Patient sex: M
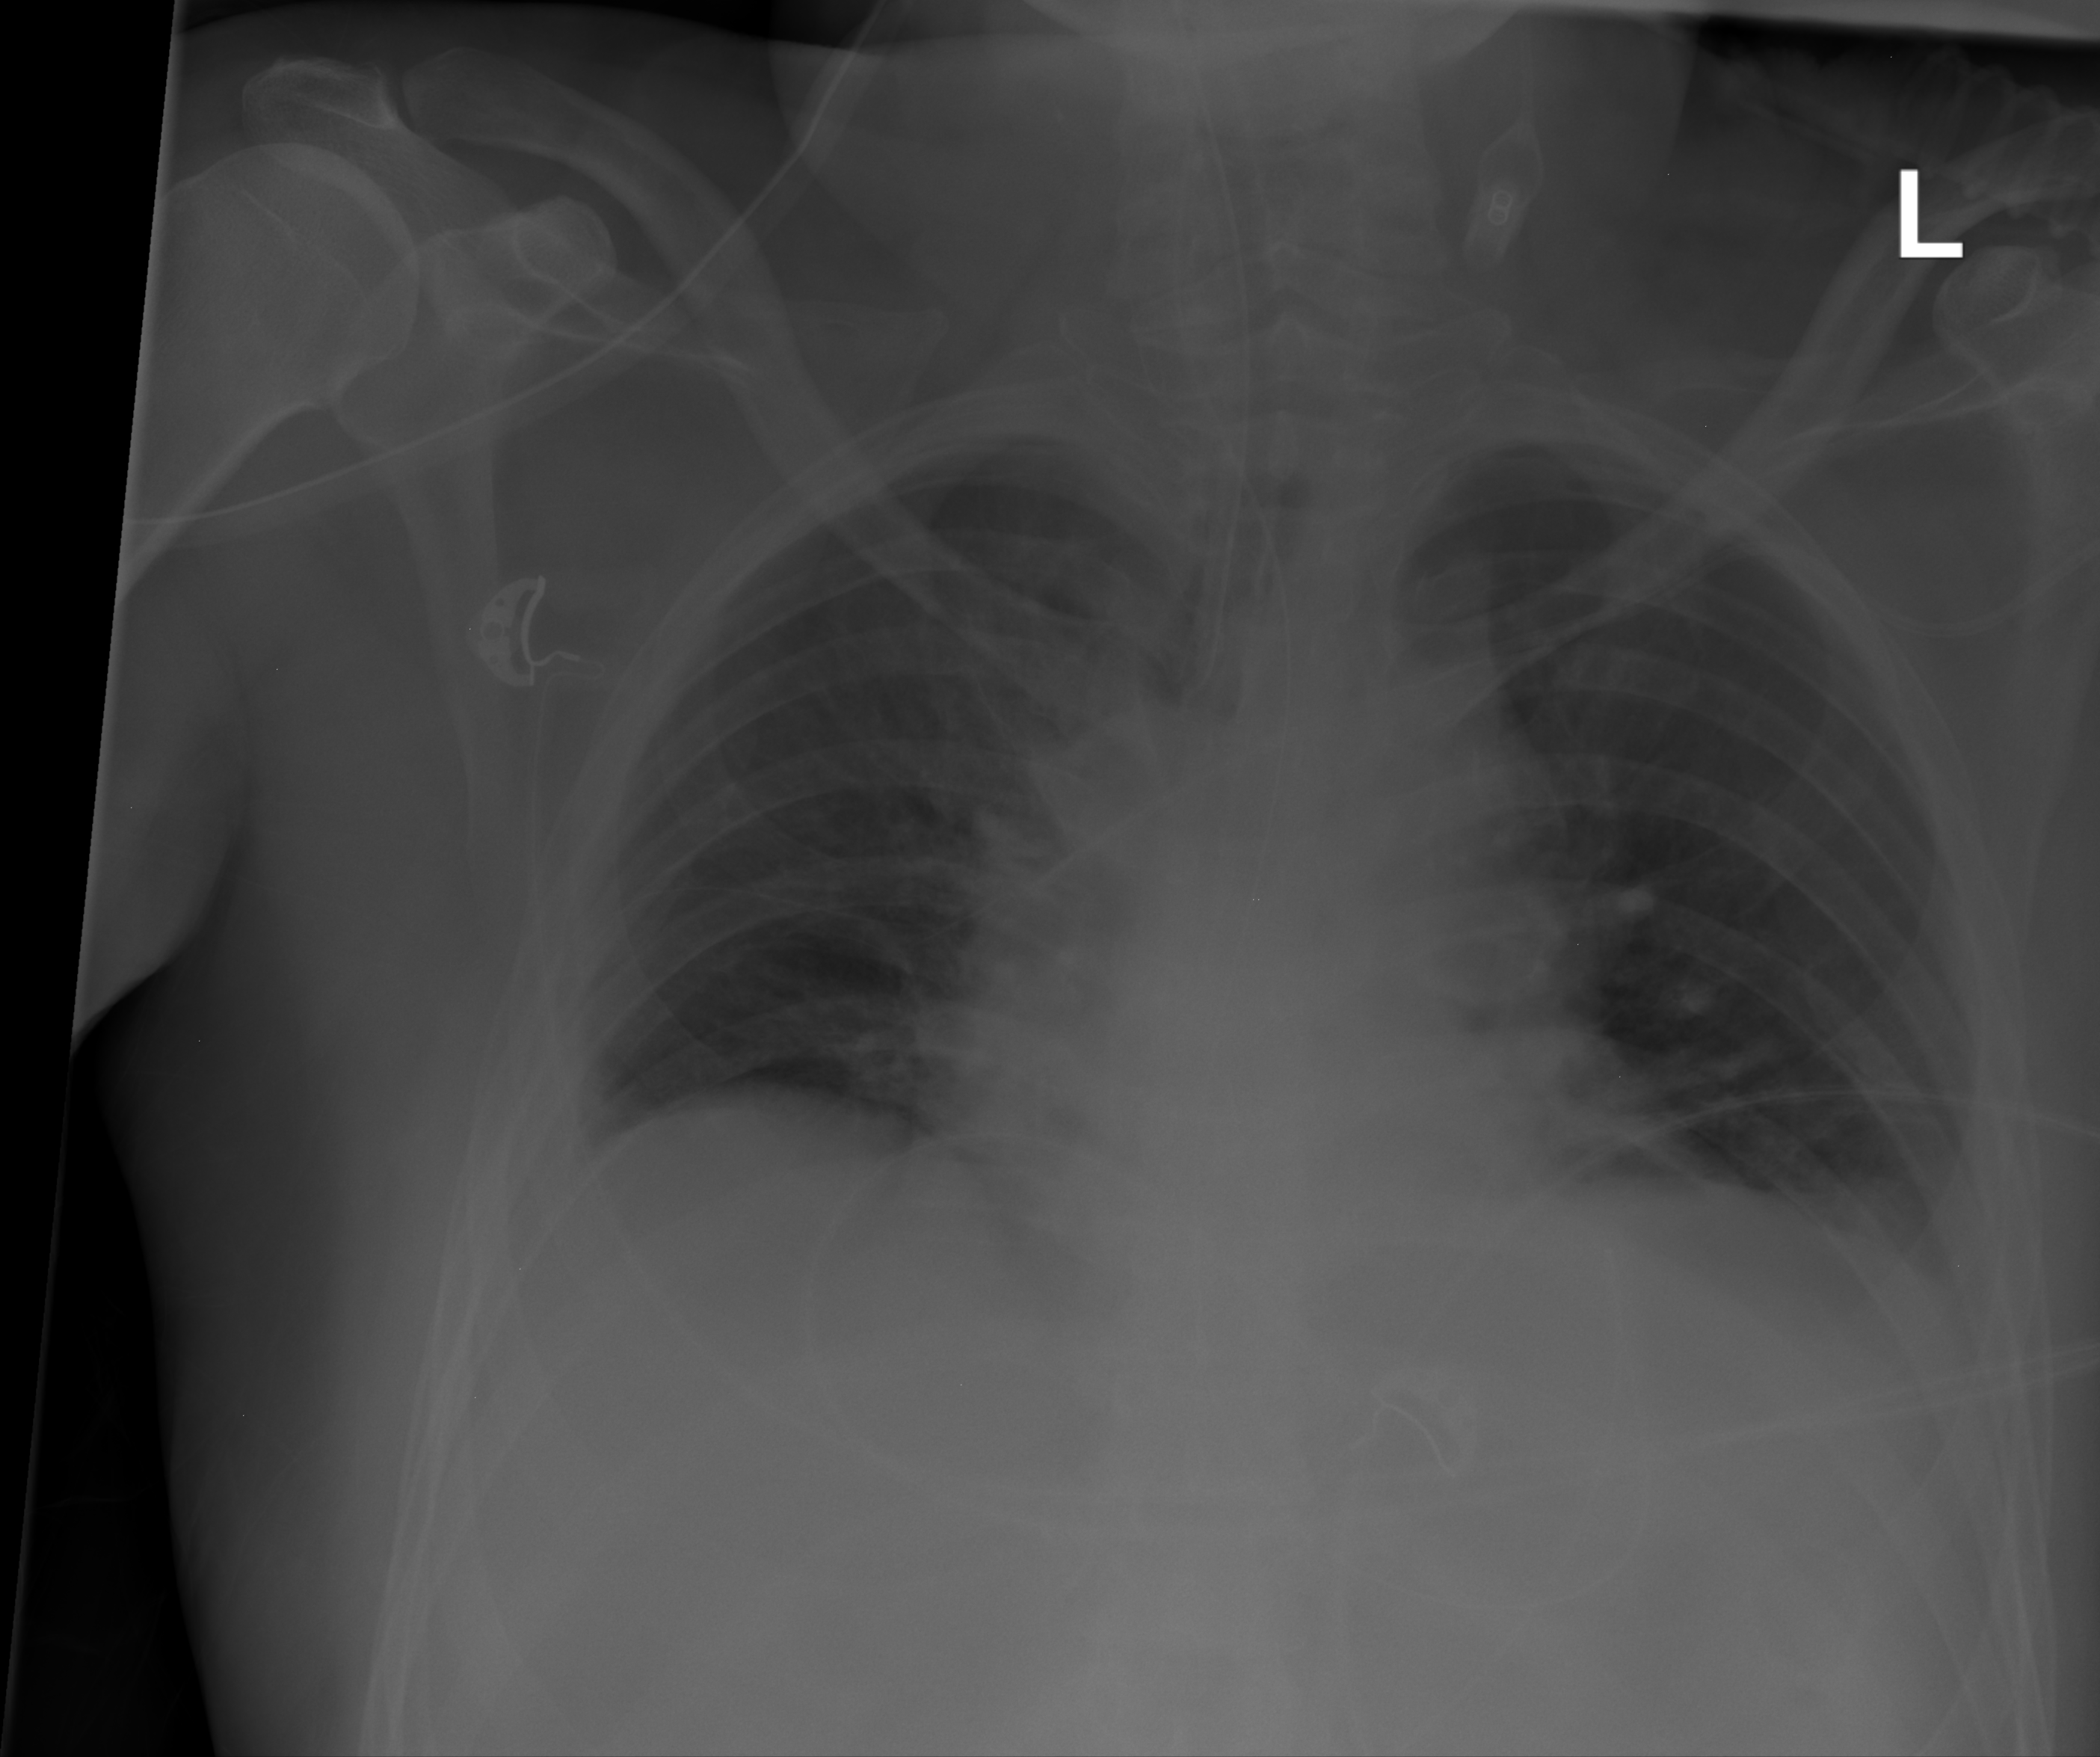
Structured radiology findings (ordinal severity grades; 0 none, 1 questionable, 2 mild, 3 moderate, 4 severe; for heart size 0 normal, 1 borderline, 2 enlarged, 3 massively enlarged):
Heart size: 0
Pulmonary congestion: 1
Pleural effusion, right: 2
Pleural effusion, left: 2
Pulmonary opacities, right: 2
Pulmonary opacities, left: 0
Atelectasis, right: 0
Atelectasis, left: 2